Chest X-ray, PA view. Patient: 48 years old, sex M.
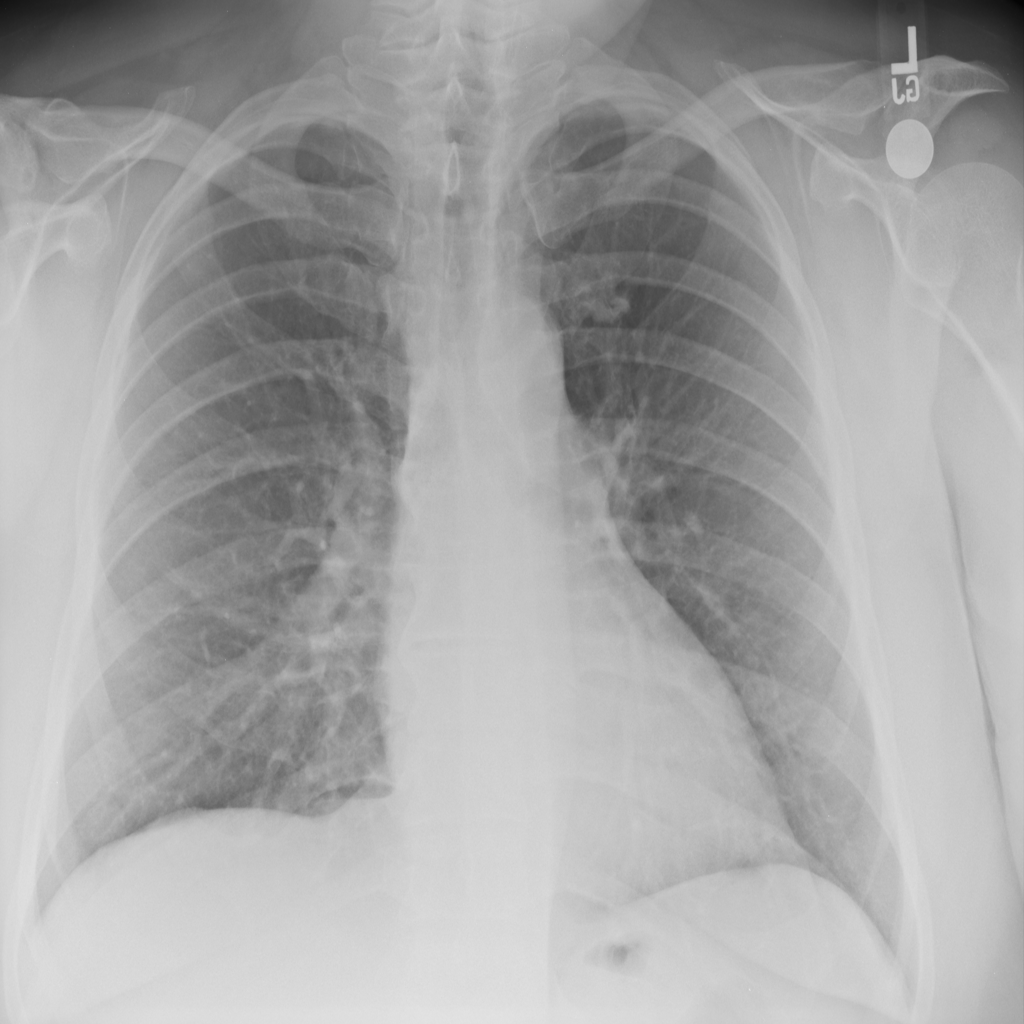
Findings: No Finding